Brain MRI, t2w sequence, axial 2D slice.
Patient: age 33, sex F, weight 95 kg, height 1.95 m
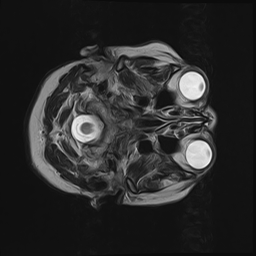